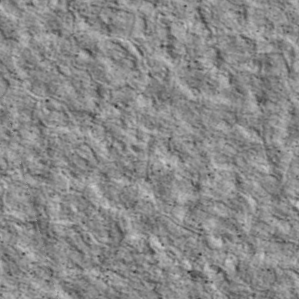
Label: non_frost